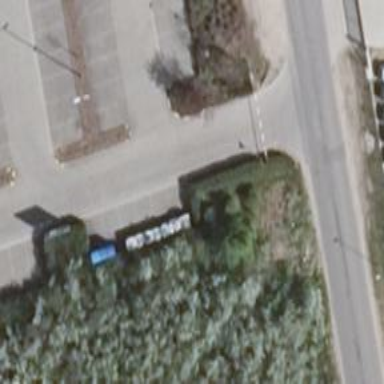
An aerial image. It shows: Parking aisle designated as service road.